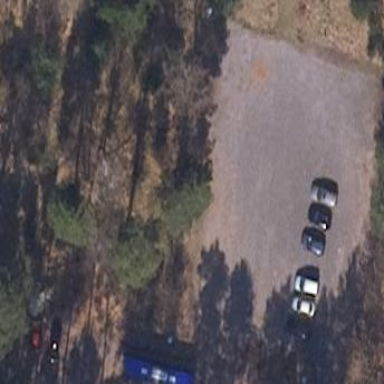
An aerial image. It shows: Parking area with ground surface.